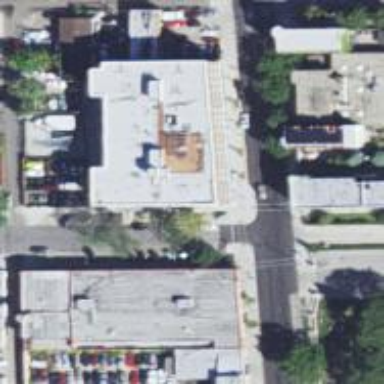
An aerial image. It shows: Healthcare clinic.